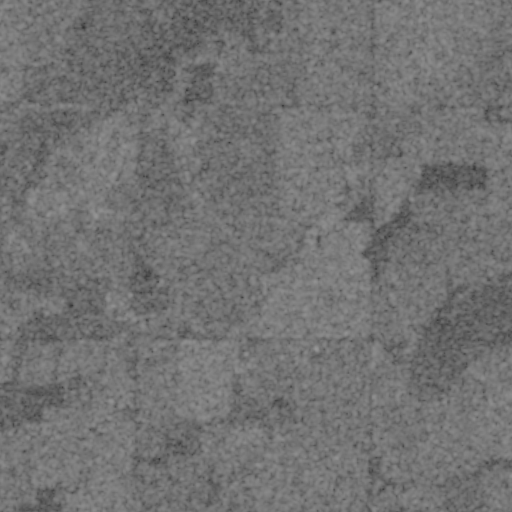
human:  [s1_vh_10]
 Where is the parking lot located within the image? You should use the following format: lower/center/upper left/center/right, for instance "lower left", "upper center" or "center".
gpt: The parking lot is located in the lower center of the image.
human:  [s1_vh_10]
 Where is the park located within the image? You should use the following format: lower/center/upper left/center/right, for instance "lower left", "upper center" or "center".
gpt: There is no park in the image.

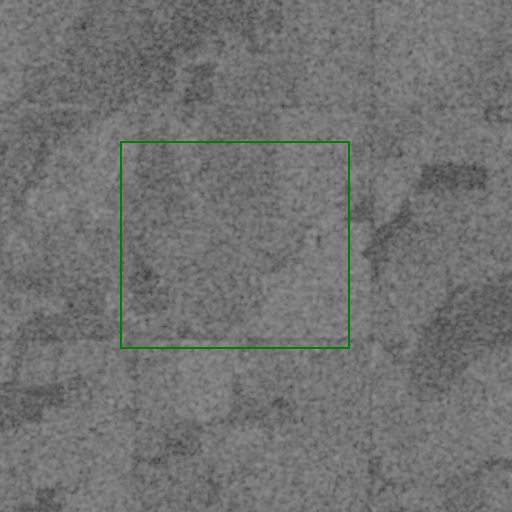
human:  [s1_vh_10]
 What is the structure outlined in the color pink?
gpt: There is no pink outline.
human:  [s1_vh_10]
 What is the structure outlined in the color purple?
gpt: There is no structure outlined in purple.